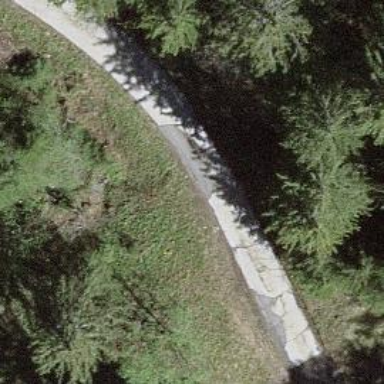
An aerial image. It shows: Culvert tunnel underneath ditch.